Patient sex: M
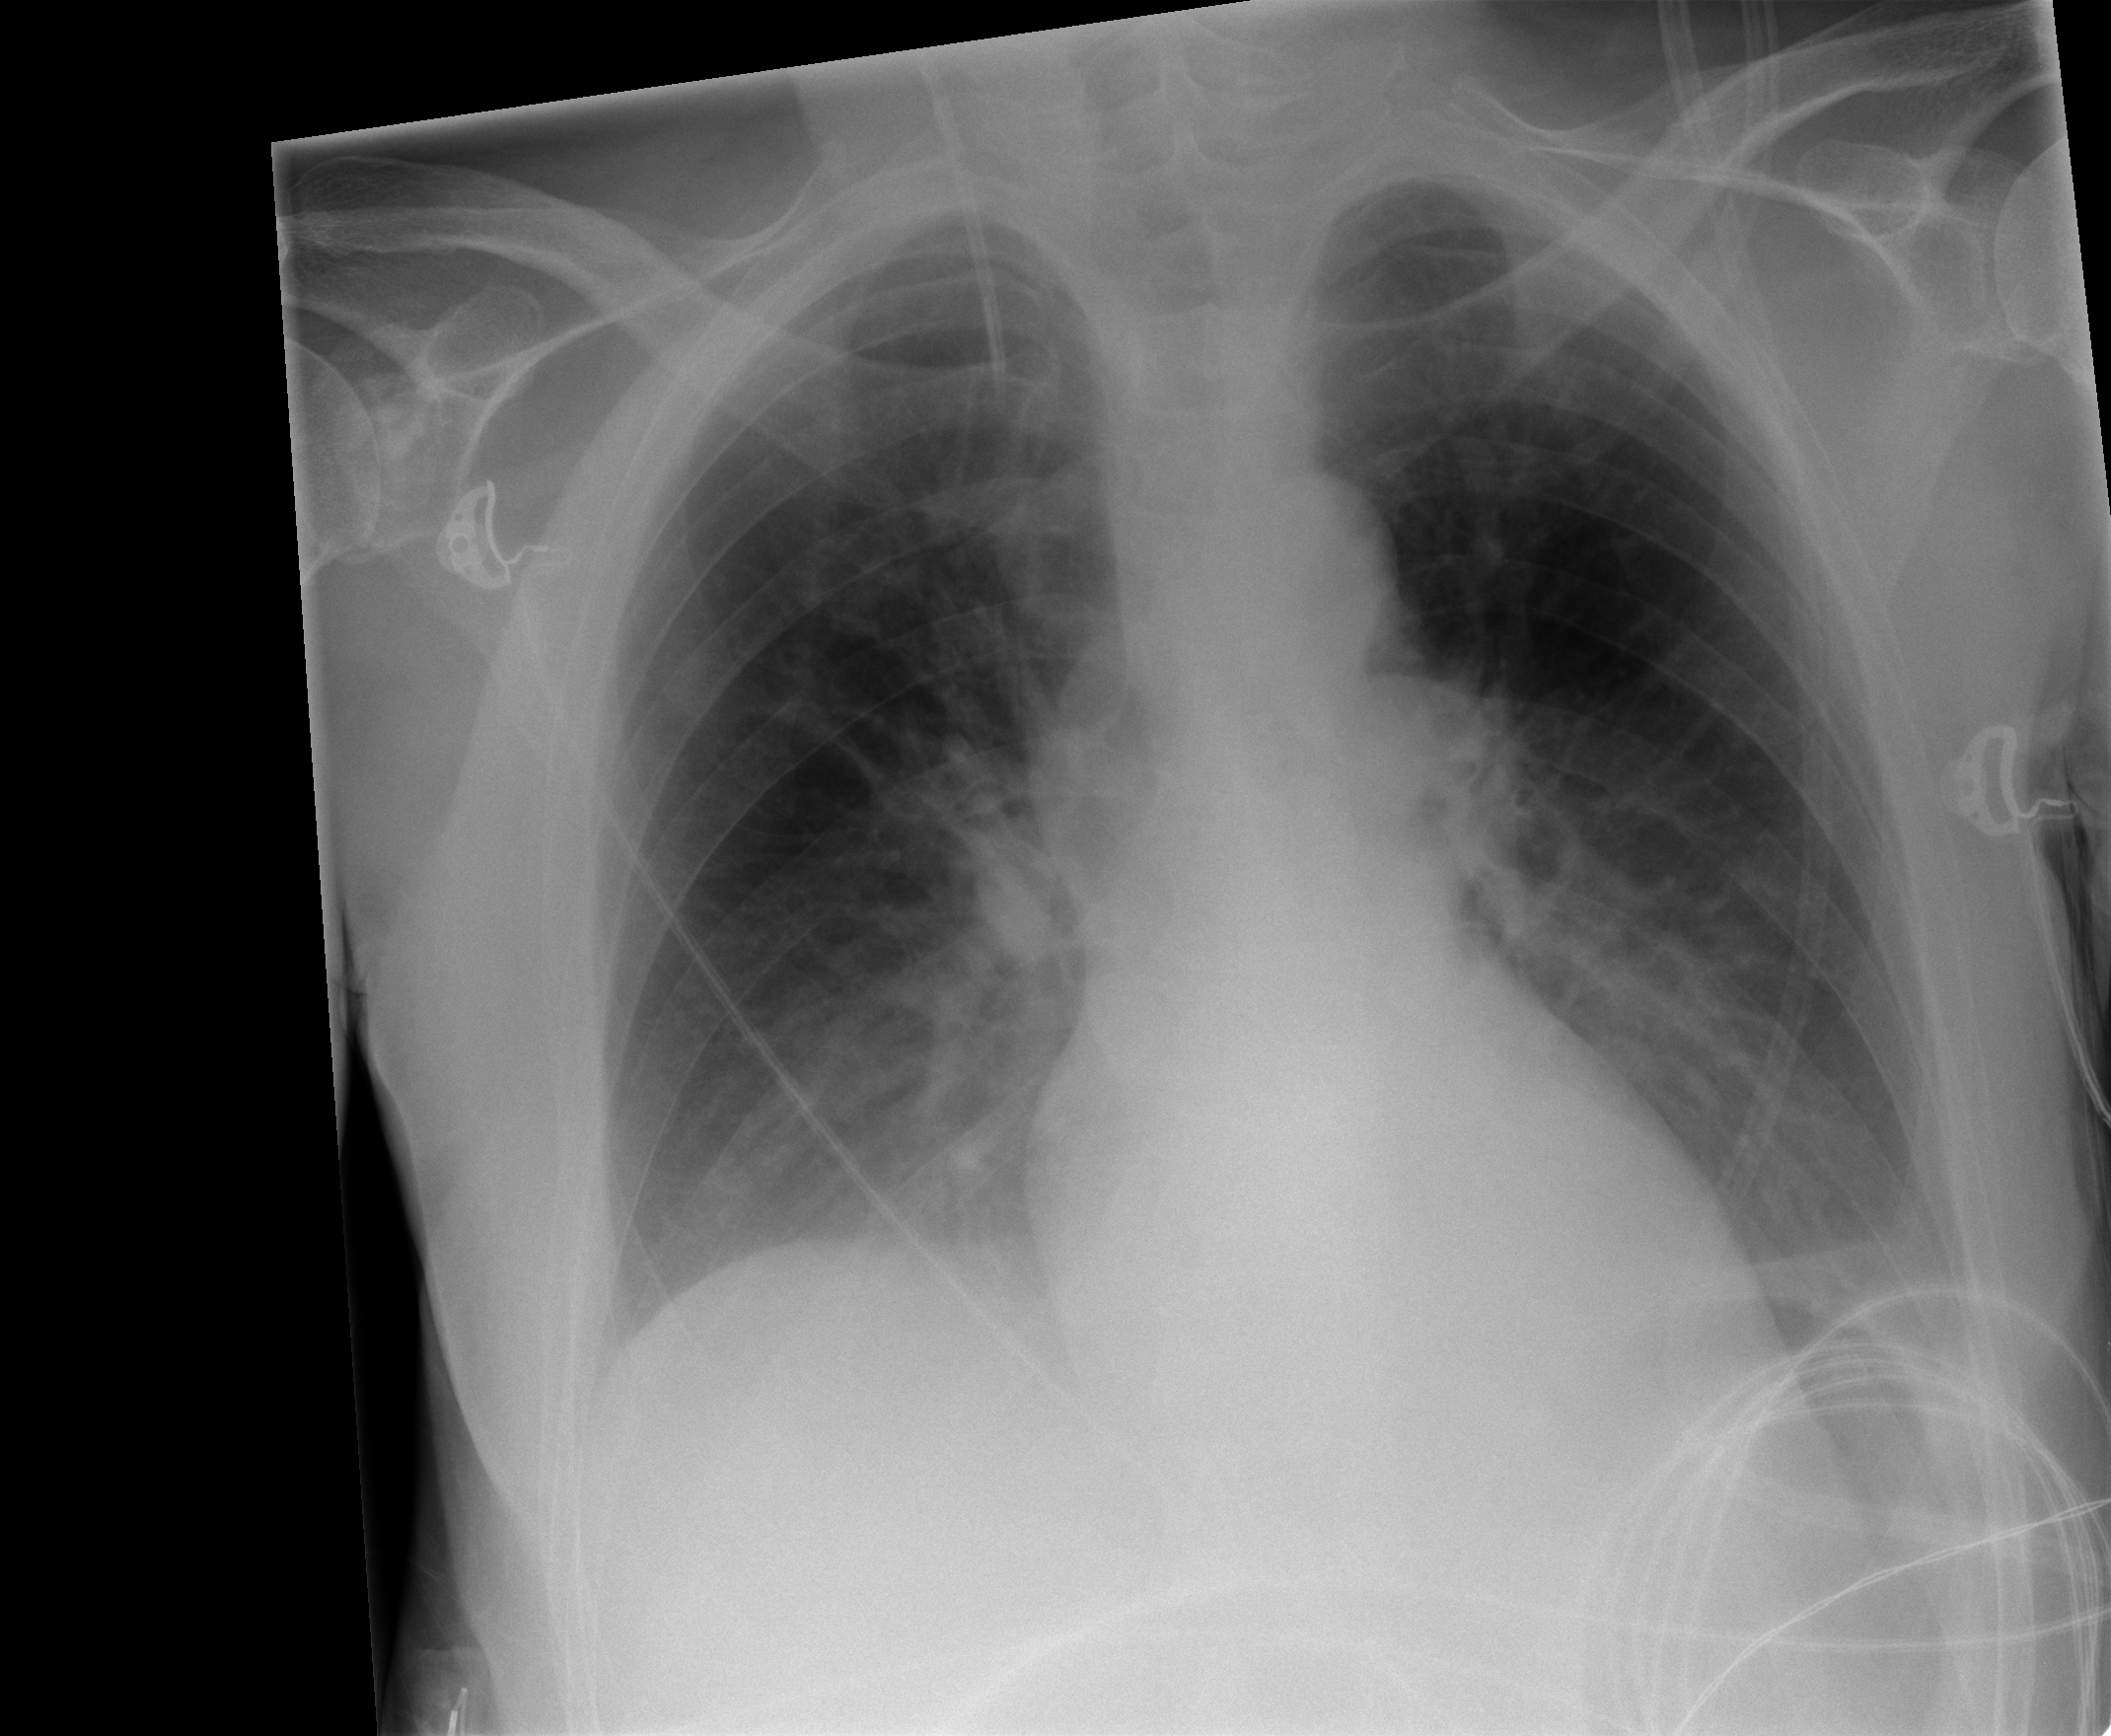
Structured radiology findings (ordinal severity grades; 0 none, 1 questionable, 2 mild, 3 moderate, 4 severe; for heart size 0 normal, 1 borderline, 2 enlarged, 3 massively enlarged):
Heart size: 0
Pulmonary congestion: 1
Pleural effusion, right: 1
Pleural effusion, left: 1
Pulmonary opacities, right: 0
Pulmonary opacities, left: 2
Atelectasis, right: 2
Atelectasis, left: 1